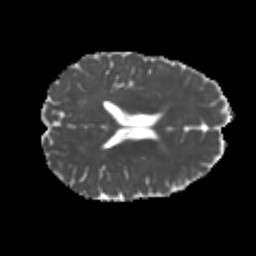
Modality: MD
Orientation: axial
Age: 20
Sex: female
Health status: healthy
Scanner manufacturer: philips
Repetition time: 7.386 s
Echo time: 0.08599 s